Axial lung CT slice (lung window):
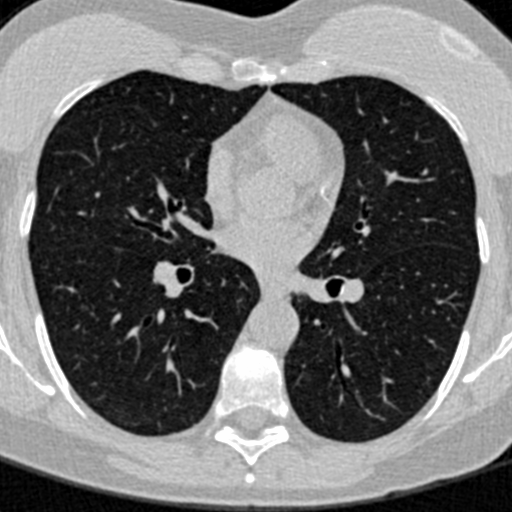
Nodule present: no